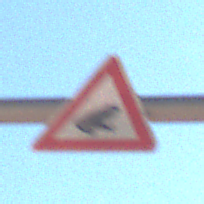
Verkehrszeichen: AmphibienwanderungLinks
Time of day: MorningAfternoon
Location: Outdoor (Nature)
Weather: Clear
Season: Summer
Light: Natural